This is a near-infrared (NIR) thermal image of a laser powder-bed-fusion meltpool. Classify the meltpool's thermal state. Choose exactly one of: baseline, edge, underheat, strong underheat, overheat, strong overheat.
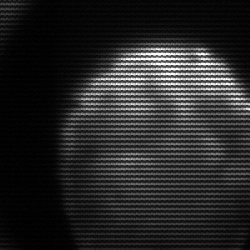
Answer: edge